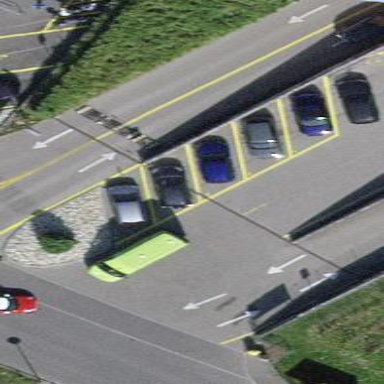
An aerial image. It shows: Asphalt parking space designated for customers.